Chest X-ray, PA view. Patient: 45 years old, sex F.
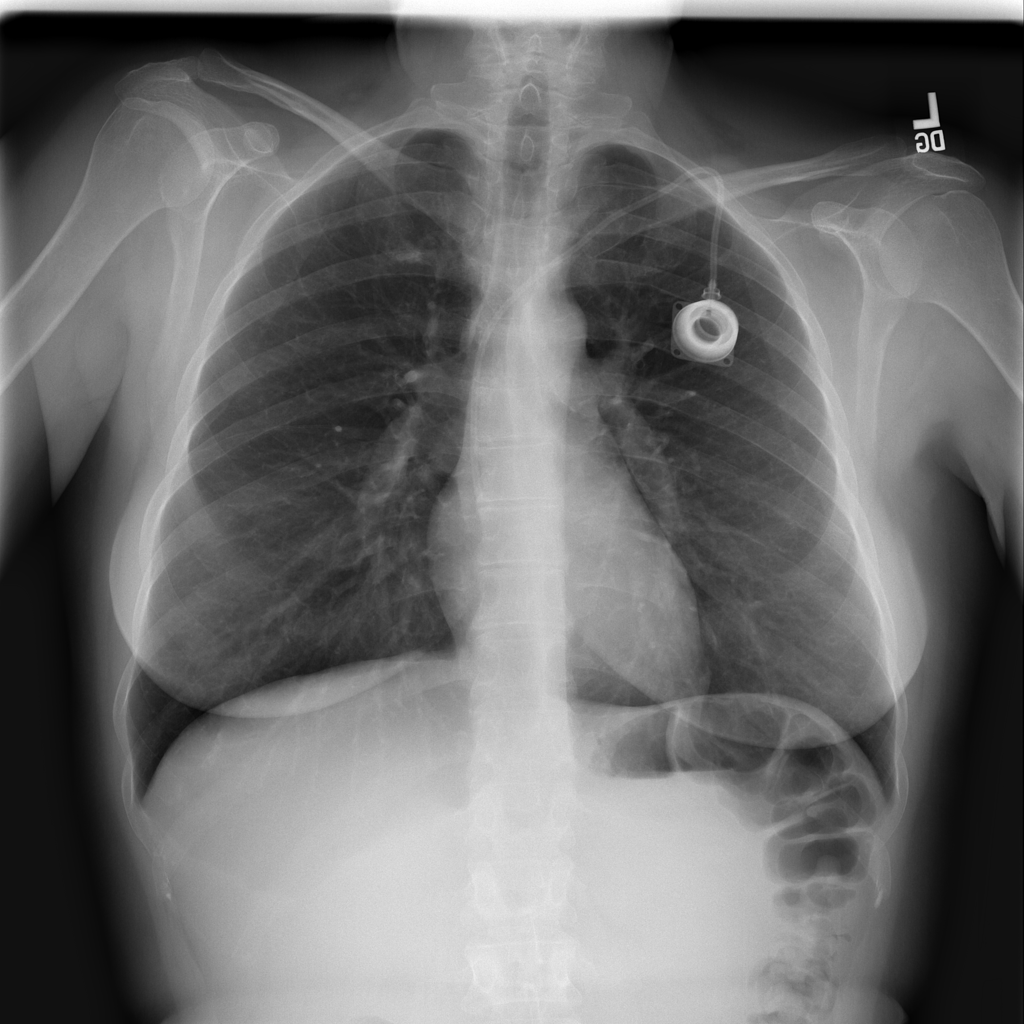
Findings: No Finding